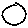
Label: circle